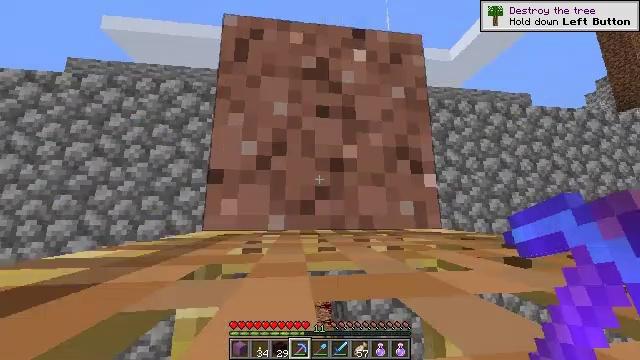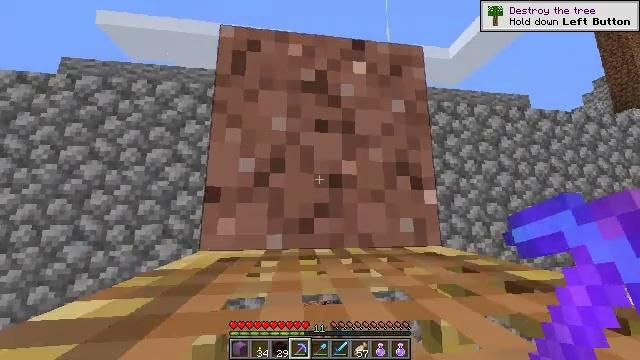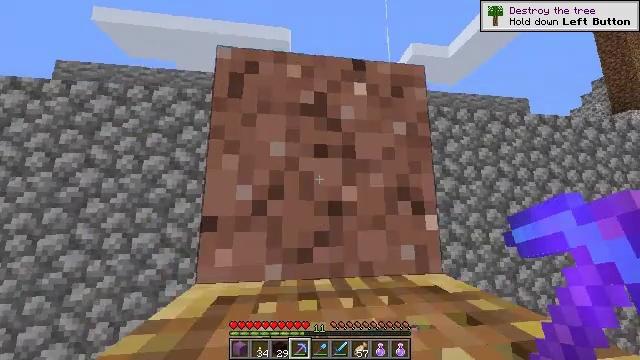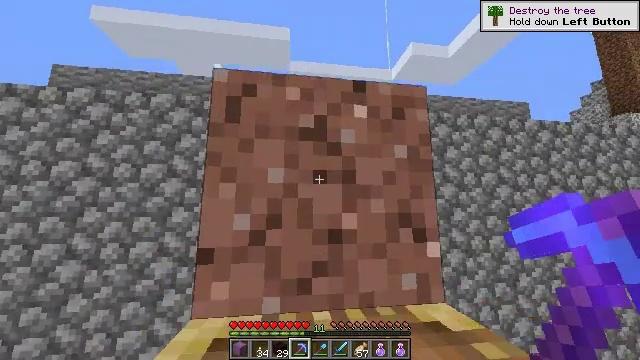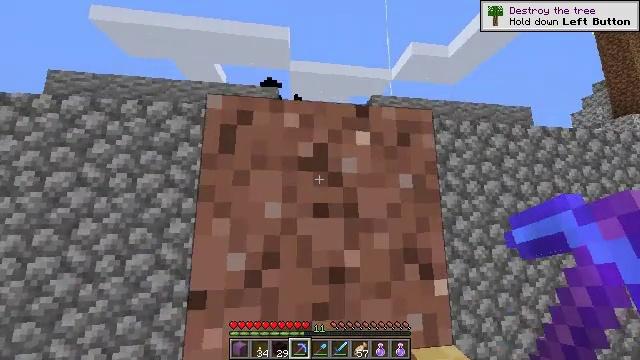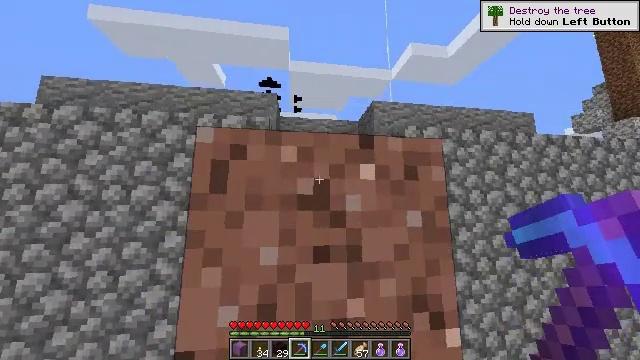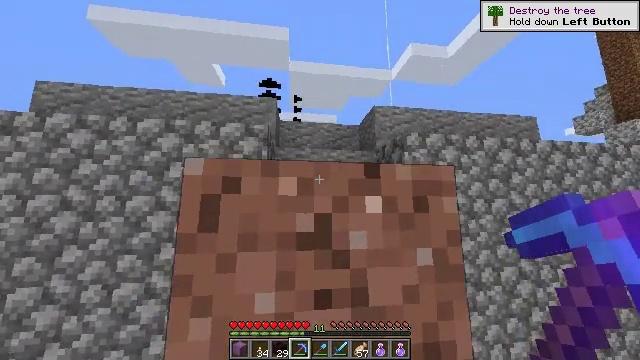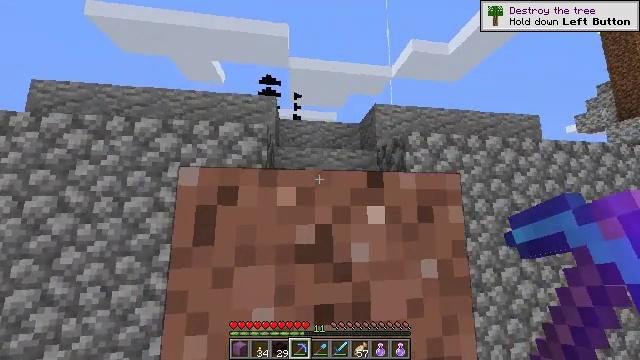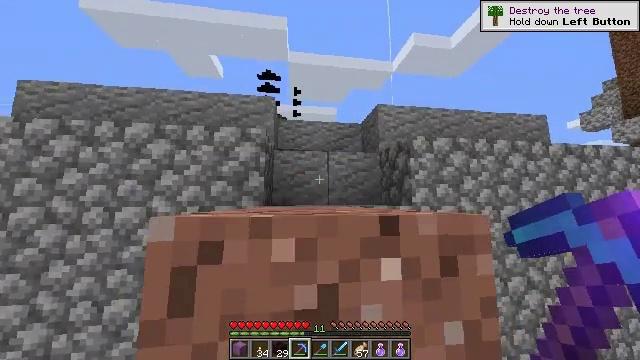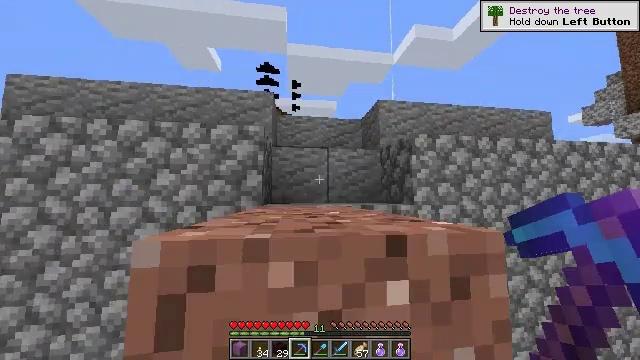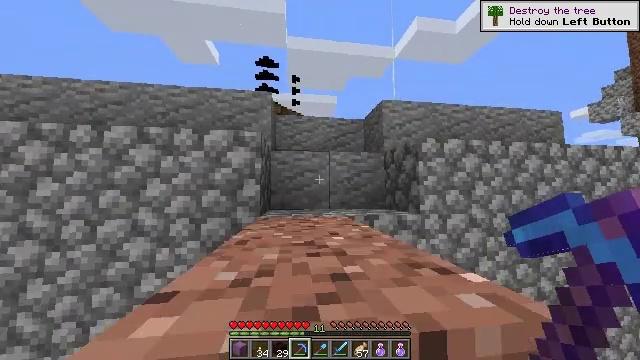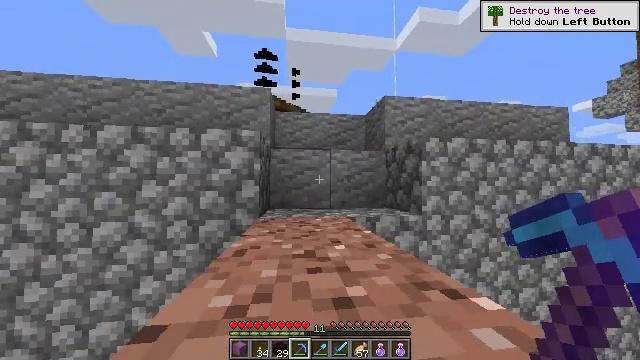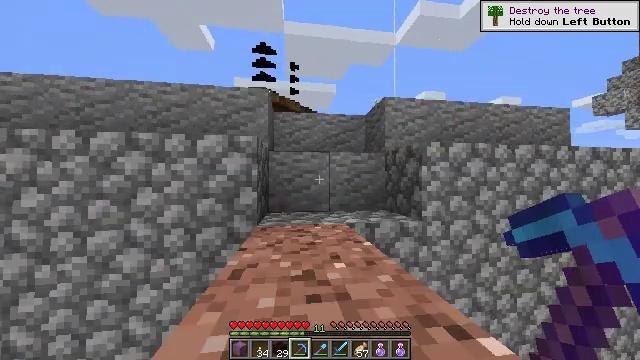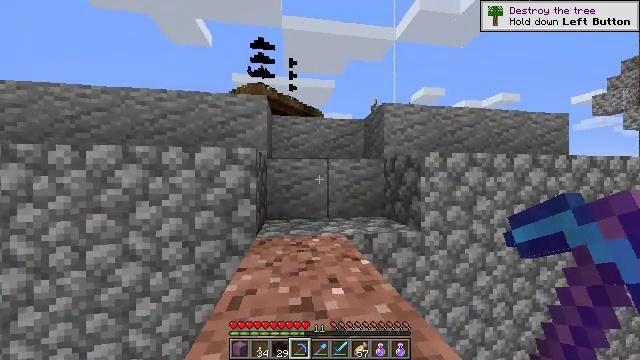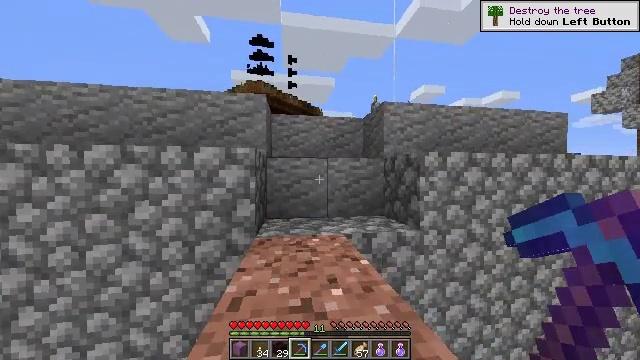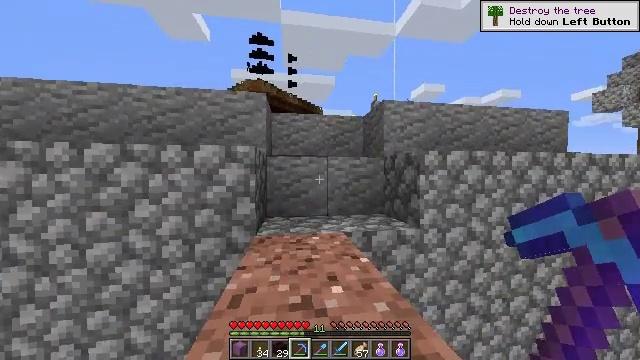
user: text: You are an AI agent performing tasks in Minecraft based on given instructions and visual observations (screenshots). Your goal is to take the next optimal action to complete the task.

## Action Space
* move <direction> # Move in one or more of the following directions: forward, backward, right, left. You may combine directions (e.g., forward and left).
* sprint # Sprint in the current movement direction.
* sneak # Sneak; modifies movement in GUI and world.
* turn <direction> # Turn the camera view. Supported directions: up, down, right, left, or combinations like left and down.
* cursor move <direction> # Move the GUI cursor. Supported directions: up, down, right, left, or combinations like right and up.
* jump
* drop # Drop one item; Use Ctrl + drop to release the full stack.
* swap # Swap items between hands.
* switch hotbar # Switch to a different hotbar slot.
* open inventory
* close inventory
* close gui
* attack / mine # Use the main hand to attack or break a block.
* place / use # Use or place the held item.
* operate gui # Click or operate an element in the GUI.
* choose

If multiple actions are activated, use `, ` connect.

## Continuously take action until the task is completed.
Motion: motion action
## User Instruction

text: Break fully grown nether wart.
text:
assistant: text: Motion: jump
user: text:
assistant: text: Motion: jump
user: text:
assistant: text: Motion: move forward, jump
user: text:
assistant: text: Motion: move forward, jump
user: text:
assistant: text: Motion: jump
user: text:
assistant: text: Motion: move forward, jump
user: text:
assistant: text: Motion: move forward, jump
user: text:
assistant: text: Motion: move forward, turn down, jump
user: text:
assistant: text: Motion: move forward, turn down, jump
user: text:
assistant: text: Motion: move forward, turn down, jump
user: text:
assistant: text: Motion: move forward, turn down, jump
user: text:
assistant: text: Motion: move forward, turn down, jump
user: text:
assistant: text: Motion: move forward, turn down, jump
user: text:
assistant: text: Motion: jump
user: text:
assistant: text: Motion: jump
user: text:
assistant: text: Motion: move forward, jump
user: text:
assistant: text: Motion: move forward, jump
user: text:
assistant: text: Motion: move forward, jump
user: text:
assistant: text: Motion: move forward, jump
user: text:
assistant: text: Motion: move forward, jump
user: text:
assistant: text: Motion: move forward, jump
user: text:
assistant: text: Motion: move forward, jump
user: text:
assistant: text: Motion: move forward
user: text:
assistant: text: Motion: move forward
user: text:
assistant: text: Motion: move forward
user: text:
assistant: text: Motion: move forward
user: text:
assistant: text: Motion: move forward
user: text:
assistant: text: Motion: move forward
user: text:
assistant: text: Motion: move forward, turn down
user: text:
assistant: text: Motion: move forward, turn down